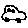
Label: car